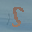
Label: 5